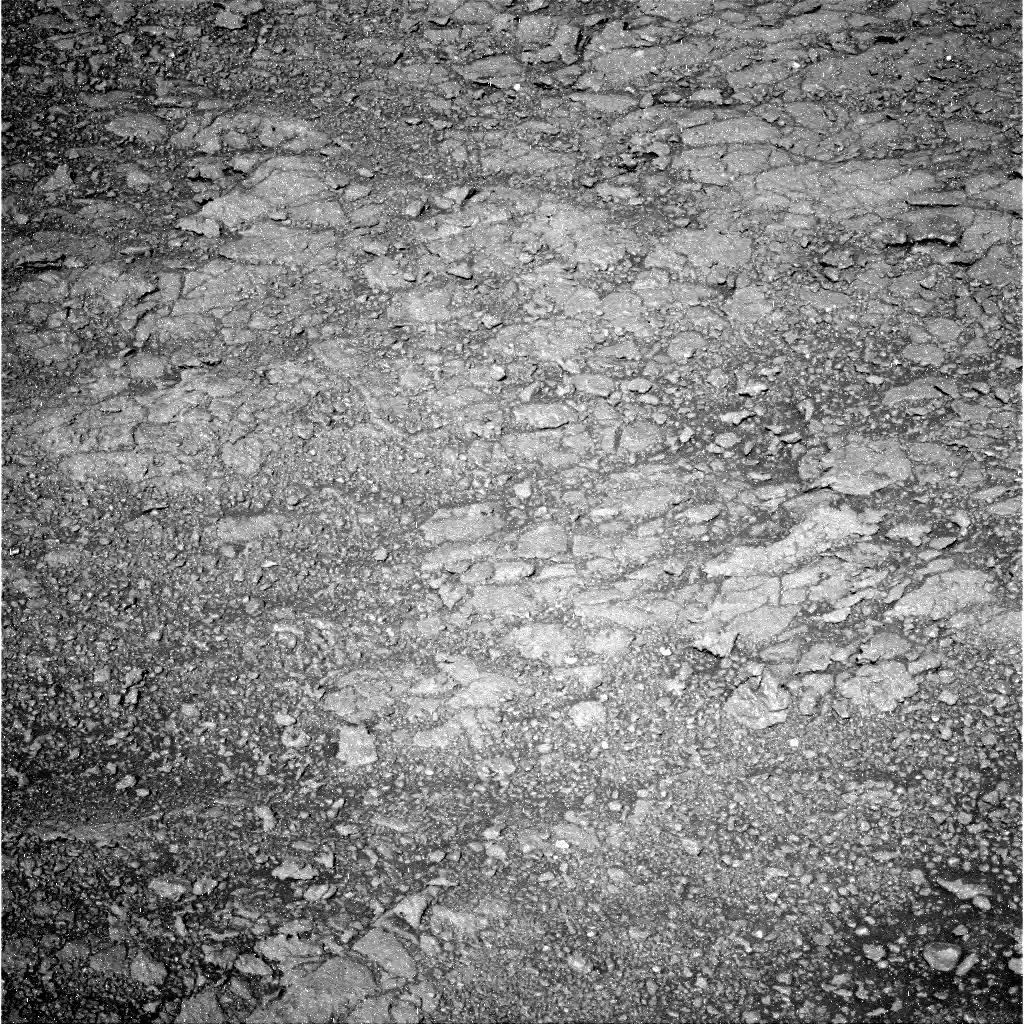
Terrain classes present: Bedrock, Gravel / Sand / Soil